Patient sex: F
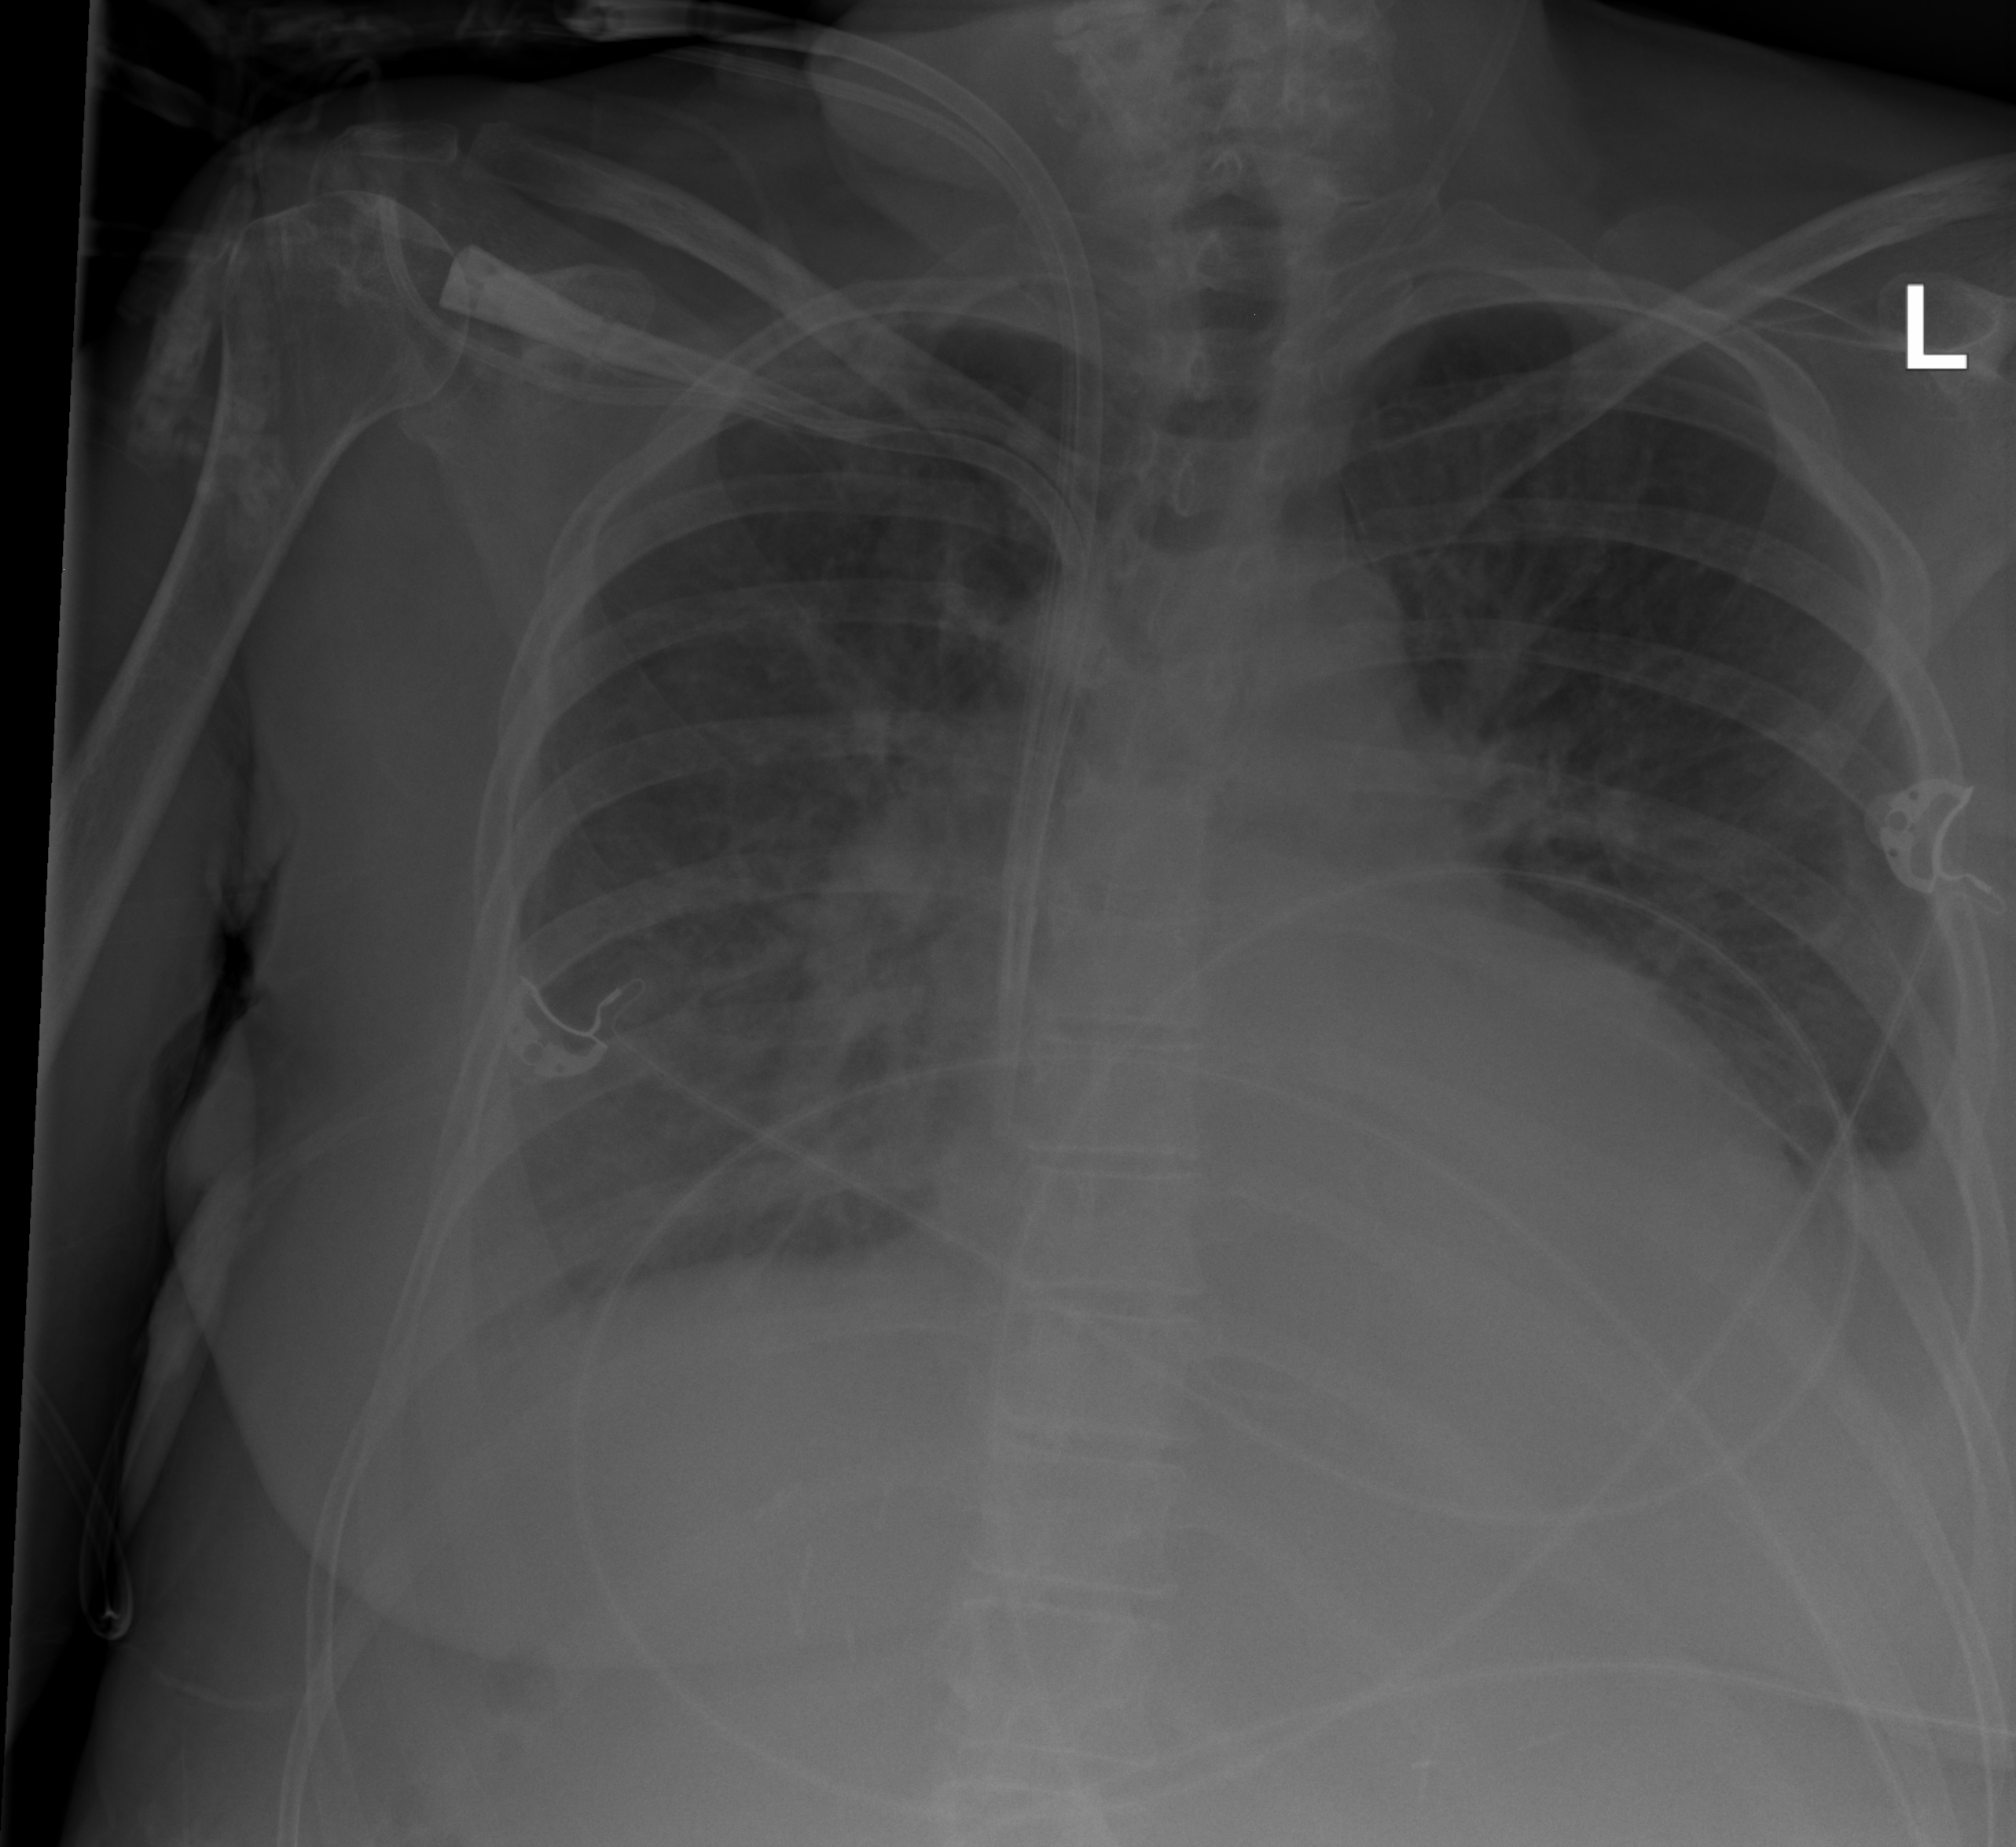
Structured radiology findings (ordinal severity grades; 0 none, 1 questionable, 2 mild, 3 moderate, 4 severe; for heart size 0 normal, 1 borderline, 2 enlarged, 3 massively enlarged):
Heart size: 2
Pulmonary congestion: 0
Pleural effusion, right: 2
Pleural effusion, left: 2
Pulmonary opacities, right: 1
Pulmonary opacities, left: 0
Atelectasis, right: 2
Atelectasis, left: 2